Question: I am working on iPad App. I want to implement hidden Segment (Files, Folder,All) under Search Bar. When SearchBar is get focused then Segment Control will take place under SearchBar. Make sure SearchBar and Segment Controller didn't Scroll.

Anyone give me Idea?
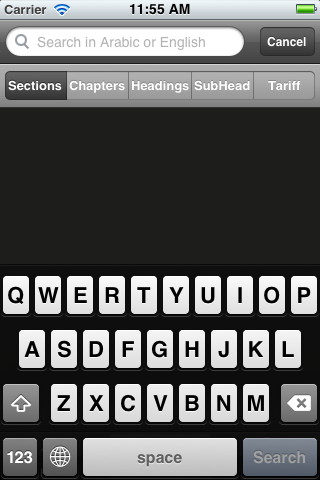
Answer: Make a view controller and open .xib file and place search bar and segmented control in your UIView and out of UITableView. Connect all IBOutlets and delegates. You may get focus in this method '- (void)searchBarTextDidBeginEditing:(UISearchBar *)searchBar'
in this method you will show your segmented control. Before this step you will have to hide your segmented control in 'viewDidLoad'.
In the following method you may hide your segmented control again
'''
- (void)searchBarTextDidEndEditing:(UISearchBar *)searchBar
'''
Method for cancel button is:
'''
- (void)searchBarCancelButtonClicked:(UISearchBar *)searchBar
'''
for search button method is:
'''
- (void)searchBarSearchButtonClicked:(UISearchBar *)searchBar
'''
Now this is up to you how do you want to use these methods. In this way none of your search bar or tabbar will scroll.